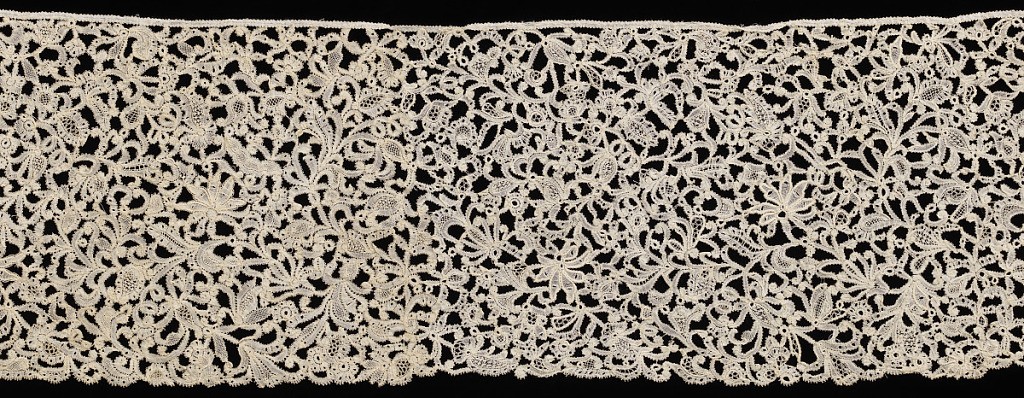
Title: Border
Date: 19th century
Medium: linen Technique: Brussels style bobbin lace
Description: All over small-scale floral and scrolling vine pattern.